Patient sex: M
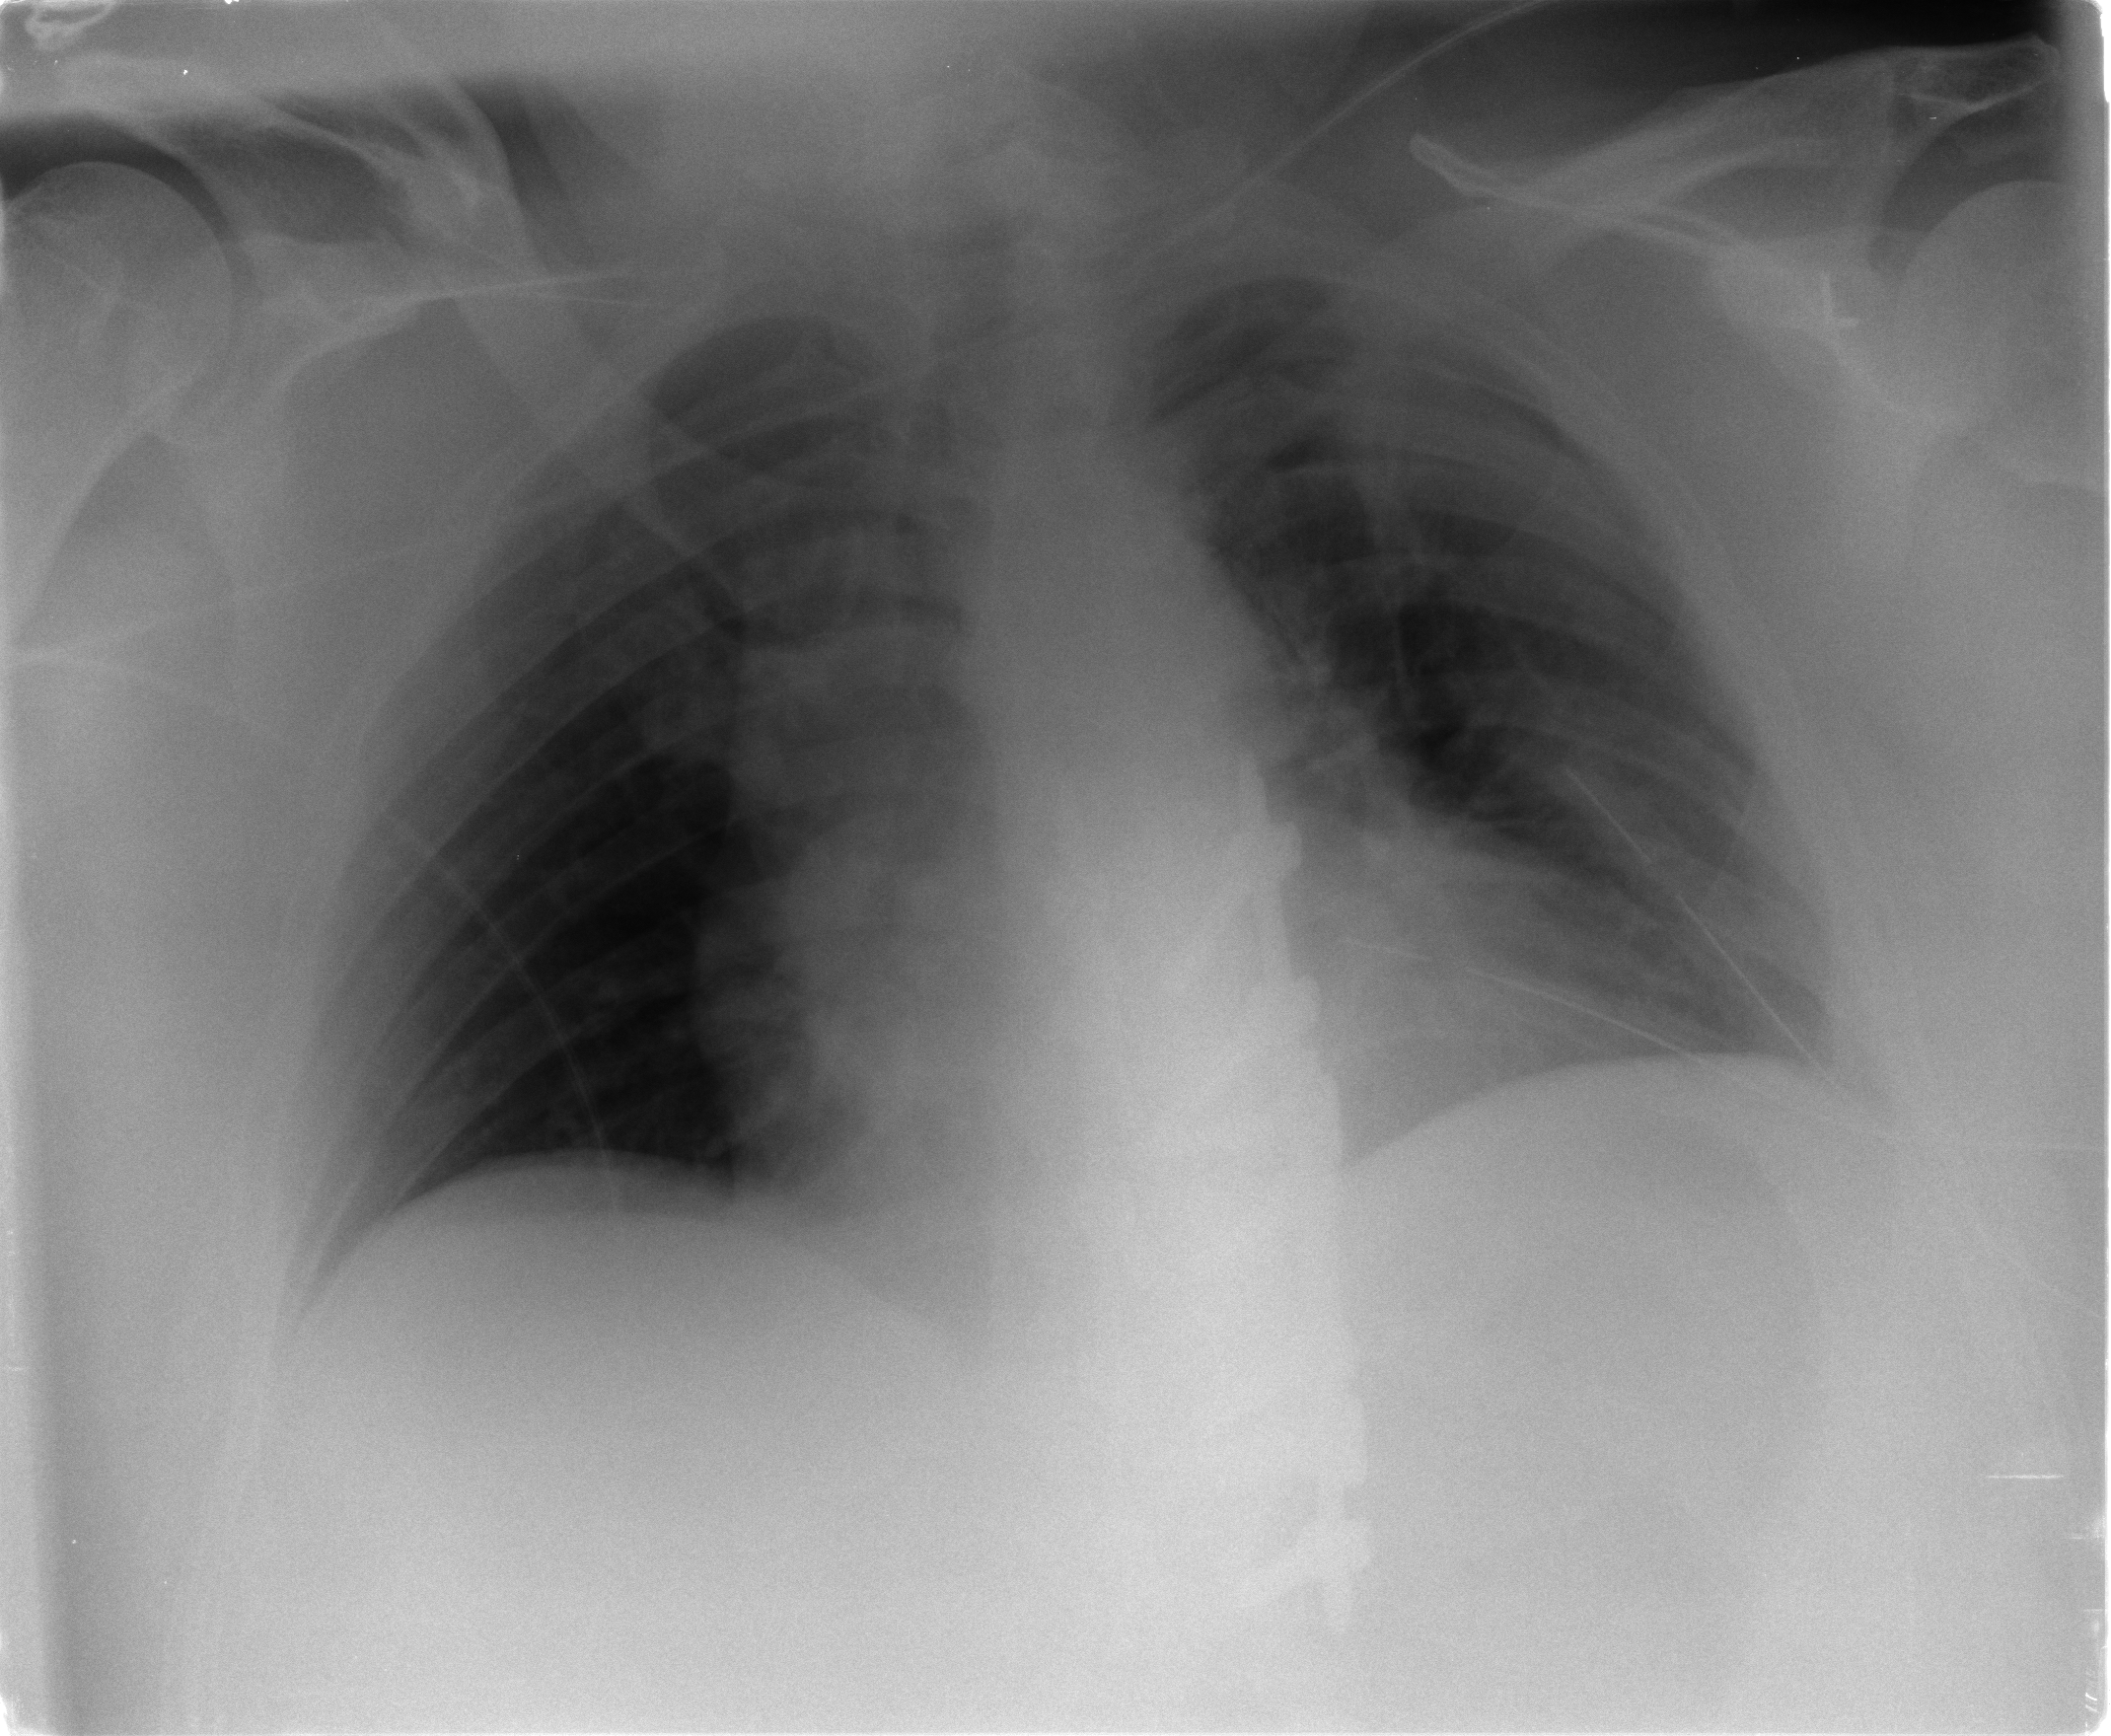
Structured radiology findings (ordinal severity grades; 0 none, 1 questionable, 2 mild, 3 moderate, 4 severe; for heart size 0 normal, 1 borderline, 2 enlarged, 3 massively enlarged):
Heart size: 2
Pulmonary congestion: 1
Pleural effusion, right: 0
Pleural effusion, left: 0
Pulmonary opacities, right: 0
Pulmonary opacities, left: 0
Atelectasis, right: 0
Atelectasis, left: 1